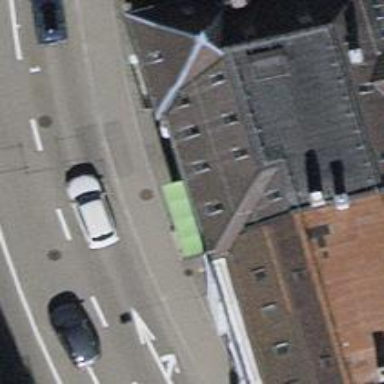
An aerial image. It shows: Restaurant.